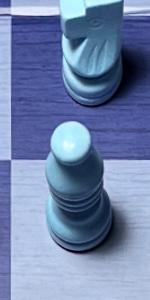
Label: Bishop_White